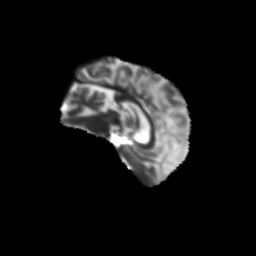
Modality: T2w
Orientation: sagittal
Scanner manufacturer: siemens
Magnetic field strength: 3 T
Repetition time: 9.2 s
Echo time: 0.084 s